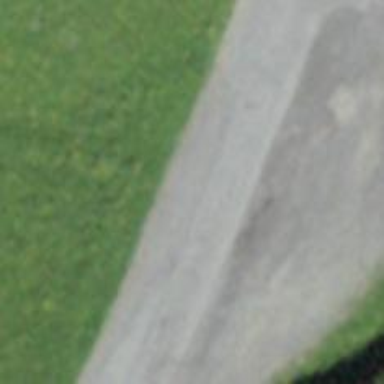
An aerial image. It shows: Unclassified road with asphalt surface.